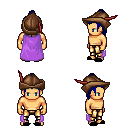
a pixel art fantasy rpg character, male body template, human, tanned skin, lavender cape, gold greaves, blue long topknot hairstyle, leather cap, black slippers, four views (front, back, left, right), 2x2 character sprite sheet, small pixel art, hard edges, no anti-aliasing